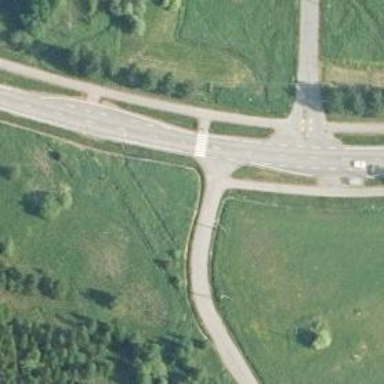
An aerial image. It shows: Cycleway.